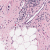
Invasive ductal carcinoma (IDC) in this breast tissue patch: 0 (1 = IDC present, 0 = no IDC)